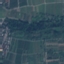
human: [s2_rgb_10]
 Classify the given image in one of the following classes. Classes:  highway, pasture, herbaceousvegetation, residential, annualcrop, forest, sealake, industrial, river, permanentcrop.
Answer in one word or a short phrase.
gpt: PermanentCrop